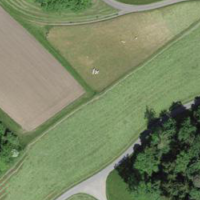
EUNIS habitat code: 44
Species observed at this site:
Filipendula ulmaria